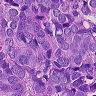
Metastatic tissue present: yes